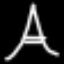
Label: The Eiffel Tower